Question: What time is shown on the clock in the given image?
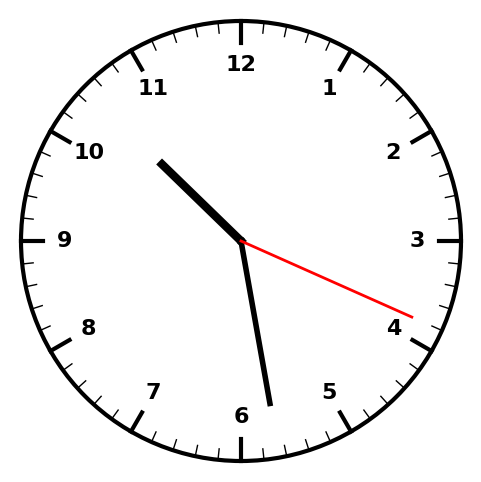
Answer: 10:28:19